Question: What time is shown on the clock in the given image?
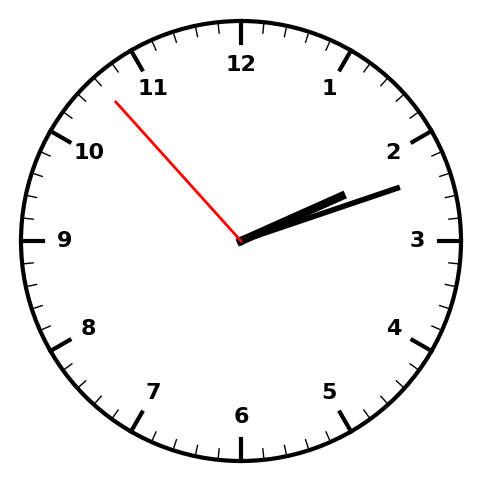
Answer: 02:11:53